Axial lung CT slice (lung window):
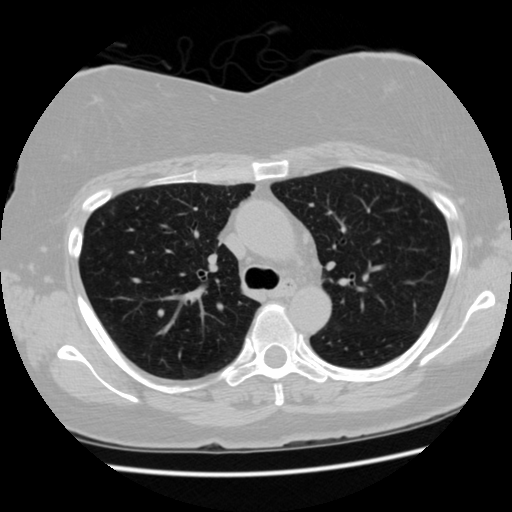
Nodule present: no